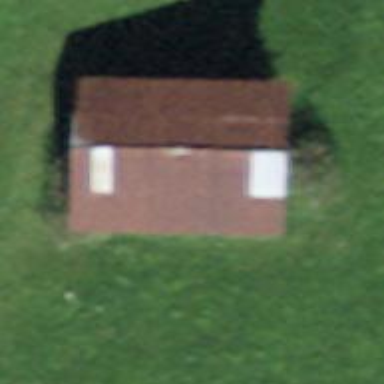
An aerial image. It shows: Rural barn.